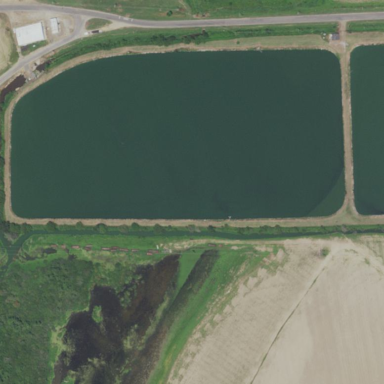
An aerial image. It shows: Area dedicated to aquaculture.